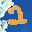
Label: 2